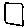
Label: square